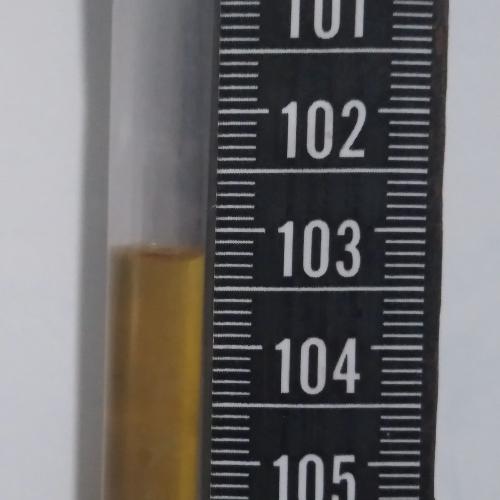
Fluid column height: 103.2 cm